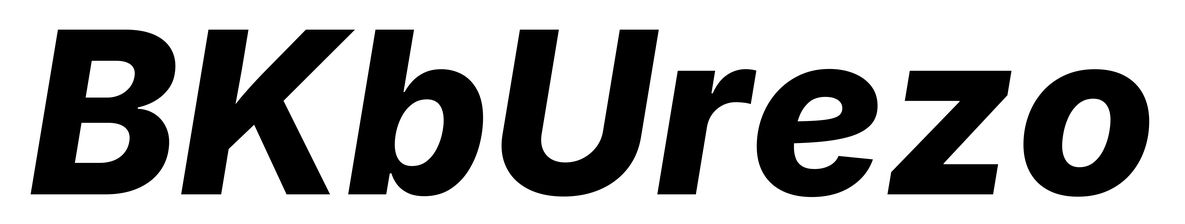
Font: Inter-Italic_ExtraBold_Italic